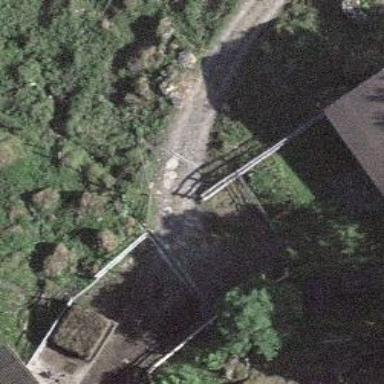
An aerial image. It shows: Gate.